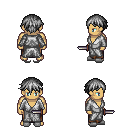
a pixel art fantasy rpg character, male body template, human, tanned skin, white robe, robe skirt, gray short bangs hairstyle, white slippers, dagger, four views (front, back, left, right), 2x2 character sprite sheet, small pixel art, hard edges, no anti-aliasing